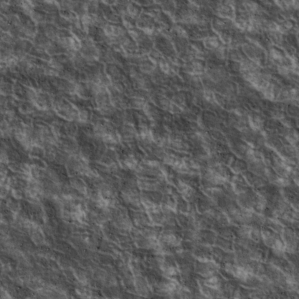
Label: non_frost